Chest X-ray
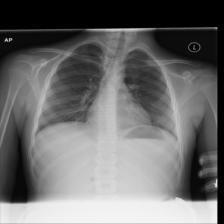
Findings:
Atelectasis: negative
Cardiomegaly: negative
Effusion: negative
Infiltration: negative
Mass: negative
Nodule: negative
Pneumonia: negative
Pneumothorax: negative
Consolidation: negative
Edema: negative
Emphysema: negative
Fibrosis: negative
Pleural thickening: negative
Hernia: negative